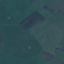
Label: Pasture